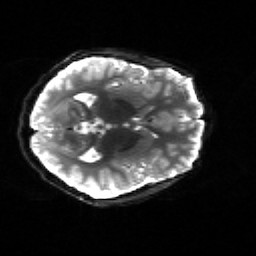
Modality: sbref
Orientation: axial
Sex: male
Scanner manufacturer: siemens
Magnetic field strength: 3 T
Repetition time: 5 s
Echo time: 0.071 s